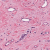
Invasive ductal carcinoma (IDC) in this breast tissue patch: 1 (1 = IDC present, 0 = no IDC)